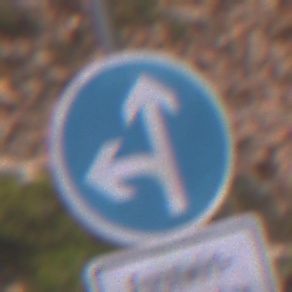
Verkehrszeichen: VorgeschriebeneFahrtrichtungGeradeausOderLinks
Zusatzzeichen unten: BesondereFahrzeugeUndTransportgueter7
Umgebung: Outdoor, Nature
Tageszeit: Midday
Wetter: Overcast
Licht: Natural
Jahreszeit: Autumn
Kontrast: LowContrast